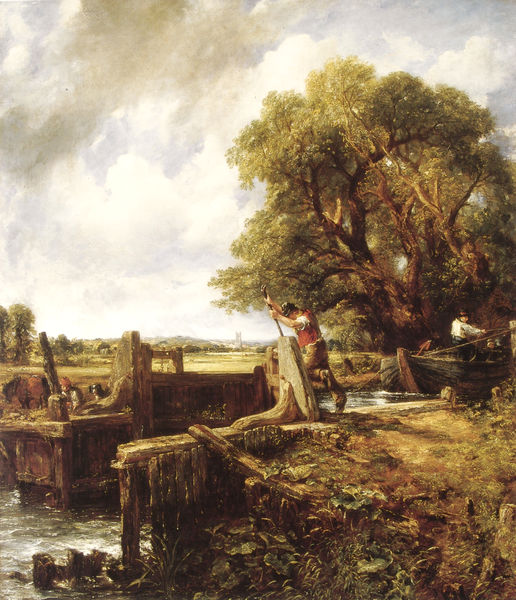
Titel: The Lock
Künstler: John Constable
Standort: Lugano
Institution: Fondazione Thyssen-Bornemisza
Schlagwörter: baum, blau, gemälde, himmel, mann, wasser, wolken, bäume, fluss, gelb, grün, landschaft, ocker, see, stadt, ufer, äste, braun, grau, hell, hintergrund, holz, licht, männer, weiss, gras, hund, rot, tier, tiere, wiese, wolke, alt, hemd, mensch, holland, niederlande, öl, bach, baumstamm, erde, horizont, kühe, natur, weite, brücke, busch, büsche, gewässer, kanal, sonne, pflanze, pflanzen, arbeit, boot, genre, kahn, paddel, pferd, pferde, ruder, turm, deutschland, schiff, wellen, stab, rudel, herbst, arbeiter, damm, böschung, romantik, schaum, wehr, bootssteg, constable, steg, draussen, kraft, ruderboot, ruderer, rudern, balken, stufe, kammer, weste, bauer, tor, aussen, fließen, öffnen, kracht, nachen, wärter, dock, schleuse, furt, planke, staustufe, pumpe, hebel, john constable, staudamm, treideln, stau, stauwerk, bootsmann, schleusenwärter, schleuser, flossarbeiter, gist, hebewerk, kommt, schleus